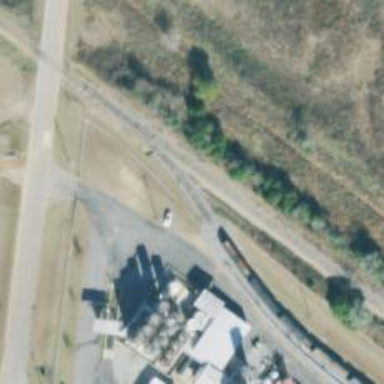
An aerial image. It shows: Rail spur service.